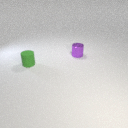
small green rubber cylinder in front of small purple metal cylinder